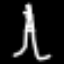
Label: The Eiffel Tower